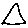
Label: triangle